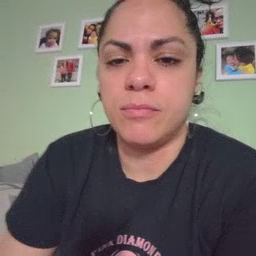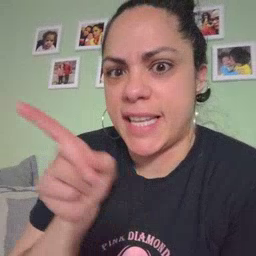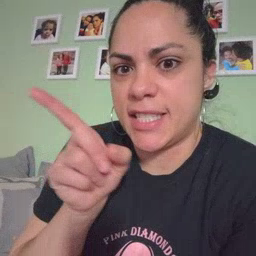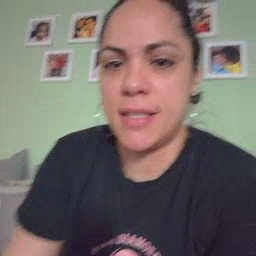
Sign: hesheit